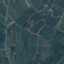
Land use / land cover: PermanentCrop